Field crop: tomato
Growth stage: 1
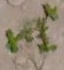
Species: portulaca